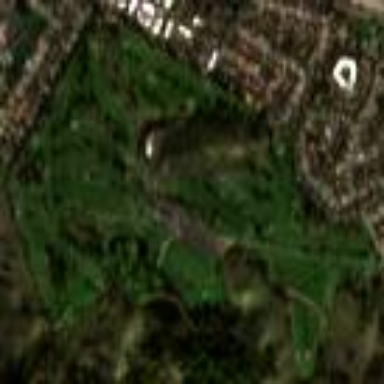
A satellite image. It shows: Golf course surrounded by greenery.